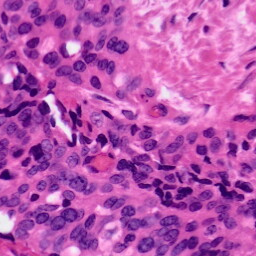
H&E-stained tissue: Ovarian